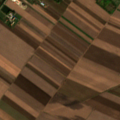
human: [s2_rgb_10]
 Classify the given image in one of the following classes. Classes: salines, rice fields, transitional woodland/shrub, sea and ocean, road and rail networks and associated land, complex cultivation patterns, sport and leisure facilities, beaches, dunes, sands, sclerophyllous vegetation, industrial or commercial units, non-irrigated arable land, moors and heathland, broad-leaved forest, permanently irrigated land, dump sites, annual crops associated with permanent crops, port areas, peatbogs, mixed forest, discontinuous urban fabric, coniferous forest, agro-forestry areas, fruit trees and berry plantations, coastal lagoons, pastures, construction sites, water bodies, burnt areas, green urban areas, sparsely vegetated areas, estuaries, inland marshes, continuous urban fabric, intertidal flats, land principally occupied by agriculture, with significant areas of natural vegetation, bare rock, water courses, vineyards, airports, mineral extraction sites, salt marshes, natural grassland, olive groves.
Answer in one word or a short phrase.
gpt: discontinuous urban fabric, non-irrigated arable land, complex cultivation patterns